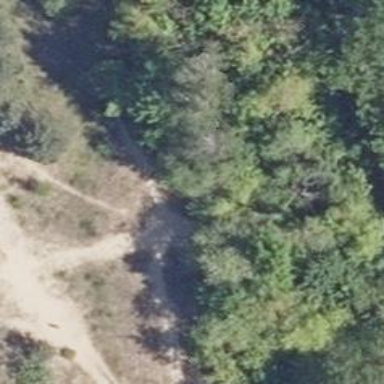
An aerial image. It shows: Sandy path.